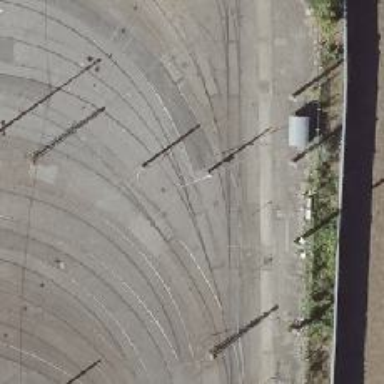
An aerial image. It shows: Railway switch.